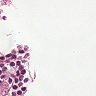
Metastatic tissue present: no